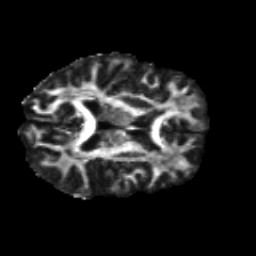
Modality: FA
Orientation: axial
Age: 31
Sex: male
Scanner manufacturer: siemens
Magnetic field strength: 3 T
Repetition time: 8.8 s
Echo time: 0.085 s